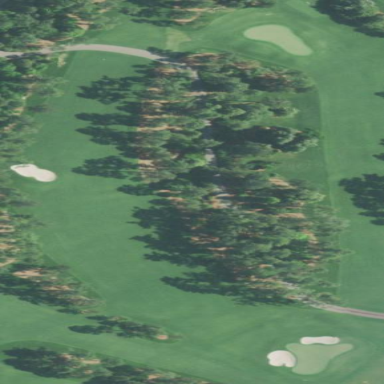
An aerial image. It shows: Scenic golf fairway.